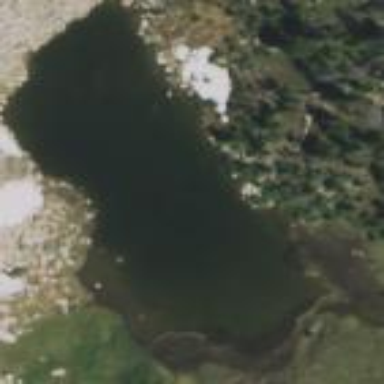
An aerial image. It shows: Serene lake surrounded by nature.